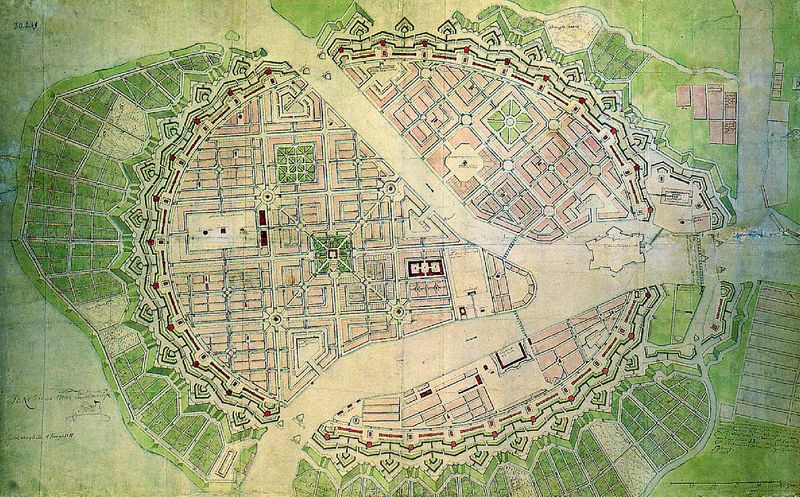
Titel: St. Petersburg, Plan eines nicht ausgeführten Projekts
Künstler: Jean-Baptiste Alexandre Le Blond
Schlagwörter: bäume, grün, stadt, skizze, zeichnung, anlage, gebäude, park, weg, barock, felder, häuser, wege, spitzen, pflanzen, wald, kreis, umrandung, garten, schrift, dorf, mauer, grafik, markt, rand, symmetrie, befestigung, straßen, stern, ideal, festung, text, entwurf, flanieren, quadrate, karte, mauern, stadtmauer, plan, gärten, schutz, rassen, grundriss, massstab, architekt, wall, barockgarten, lageplan, arch, verteidigung, viertel, planzeichnung, symmetrien